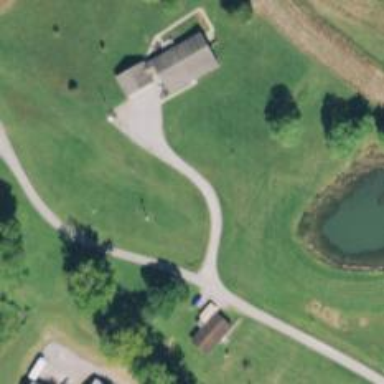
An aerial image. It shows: Driveway leading to service road.